Question: I am trying to validate 3 scenarios but something is wrong and the if statements are not being honored properly
Here are the scenarios I need to work:
1. If the string "2.5.4.15" exists in array then output "Extended Validation".
2. If the string "2.5.4.15" does NOT exist in array then output "Organization Validated".
3. If the string "id-at-organizationName" does NOT exist in array then output "Domain Validated".
I am getting incorrect results. For example, if the data I am parsing does contains "2.5.4.15" for some reason its returning "Domain Validated" ??
Here is my code:
'''
if(isset($cert['tbsCertificate']['subject']['rdnSequence'])) {
$EV = array('2.5.4.15');
$org = array('id-at-organizationName');
$count = count($cert['tbsCertificate']['subject']['rdnSequence']);
for($i = 0; $i < $count; $i++) {
if(in_array($cert['tbsCertificate']['subject']['rdnSequence'][$i][0]['type'], $EV)) {
$validation = "<tr><td>Validation</td><td>Extended Validation (EV)</td></tr>";
echo $validation;
break;
}
if(!in_array($cert['tbsCertificate']['subject']['rdnSequence'][$i][0]['type'], $EV)) {
$validation = "<tr><td>Validation</td><td>Organization Validated (OV)</td></tr>";
echo $validation;
break;
}
if(!in_array($cert['tbsCertificate']['subject']['rdnSequence'][$i][0]['type'], $org)) {
$validation = "<tr><td>Validation</td><td>Domain Validated (DV)</td></tr>";
echo $validation;
break;
}
}
}
'''
-- UPDATE --
I removed the 'break;' and I can see it's now returning multiple results before it gives our the correct one (highlighted in red the correct match).. but why is it returning the bogus response instead of just returning the correct response the first time ?

-- UPDATE 2 --
I think I understand the results I am getting, it seems to be outputting result for each iteration where the string is not found. Whereas what I want to do is return one response.
I think then because of this perhaps using a loop is not the answer. Is there a way to search the whole array for a string and output the result instead of looping through each array ?
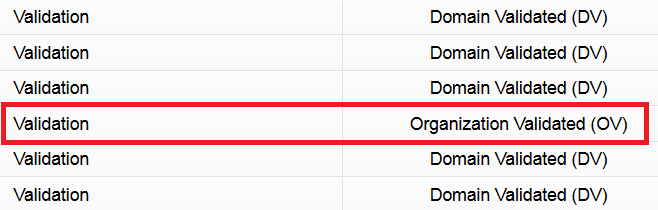
Answer: - - 'if..elseif''switch'- '$validation'
In continuation to the chat, let me break the scenarios of the key's value:
1. If 2.5.4.15 exists in the array - return EV
2. If it (1) doesn't exist but 'id-at-organizationName' does - return
3. If it (1) doesn't exist and (2) also doesn't exist - return
For the first scenario I used 'break' since if it exists we don't need to continue to check the rest of the array, also it's automatically means that the 2 other conditions could never exist. also added a 'break' to the second scenario condition.
Here is my suggestion: (Please check it and share the output/problems in the chat until will accomplish to solve your problem)
'''
if(isset($cert['tbsCertificate']['subject']['rdnSequence'])) {
$count = count($cert['tbsCertificate']['subject']['rdnSequence']);
for($i = 0; $i < $count; $i++) {
$value = $cert['tbsCertificate']['subject']['rdnSequence'][$i][0]['type'];
if($value == "2.5.4.15") {
$output = "EV";
break;
} else {
if($value == "id-at-organizationName") {
$output = "OV";
break; //Edit 1
} else {
$output = "DV";
}
}
}
echo $output;
}
'''